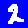
Digit: 2